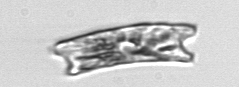
Label: Eucampia